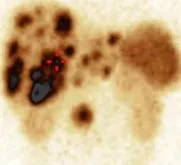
(A) Somatostatin receptor scintigraphy of the abdomen showing multiple metastases in the liver, primary tumor in the head of the pancreas with high somatostatin receptor expression in all lesions, and incidentaloma of the left adrenal gland without pathological radiolabel uptake.
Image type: medical_photograph (skin_photograph)